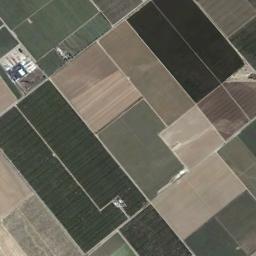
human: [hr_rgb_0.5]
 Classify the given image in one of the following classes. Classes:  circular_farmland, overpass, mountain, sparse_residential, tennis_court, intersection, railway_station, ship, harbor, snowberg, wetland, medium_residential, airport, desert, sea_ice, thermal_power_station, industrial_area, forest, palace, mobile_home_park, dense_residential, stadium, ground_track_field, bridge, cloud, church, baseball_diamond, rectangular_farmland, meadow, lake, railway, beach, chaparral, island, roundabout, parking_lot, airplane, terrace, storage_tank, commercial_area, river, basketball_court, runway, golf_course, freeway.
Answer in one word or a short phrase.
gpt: rectangular_farmland